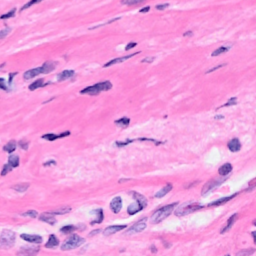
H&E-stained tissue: Breast